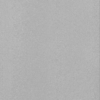
Label: dusty